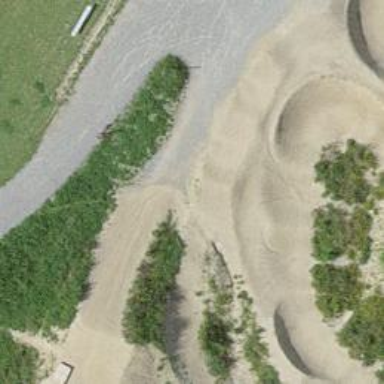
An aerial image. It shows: Cycling pump track on earth surface.